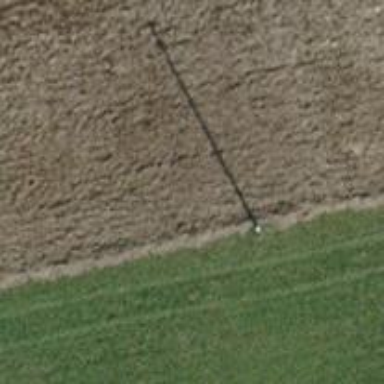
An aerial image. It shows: Power pole.